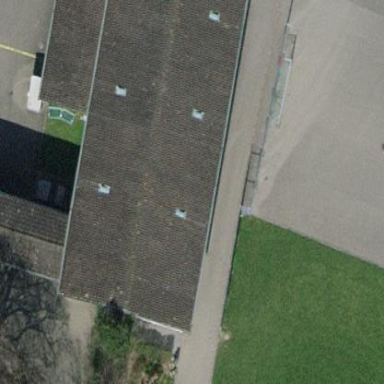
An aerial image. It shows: School building.